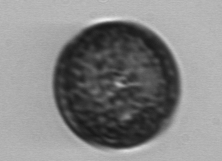
Label: Coscinodiscus